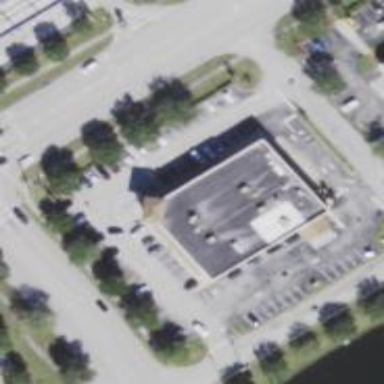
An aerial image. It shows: Pharmacy providing healthcare services.